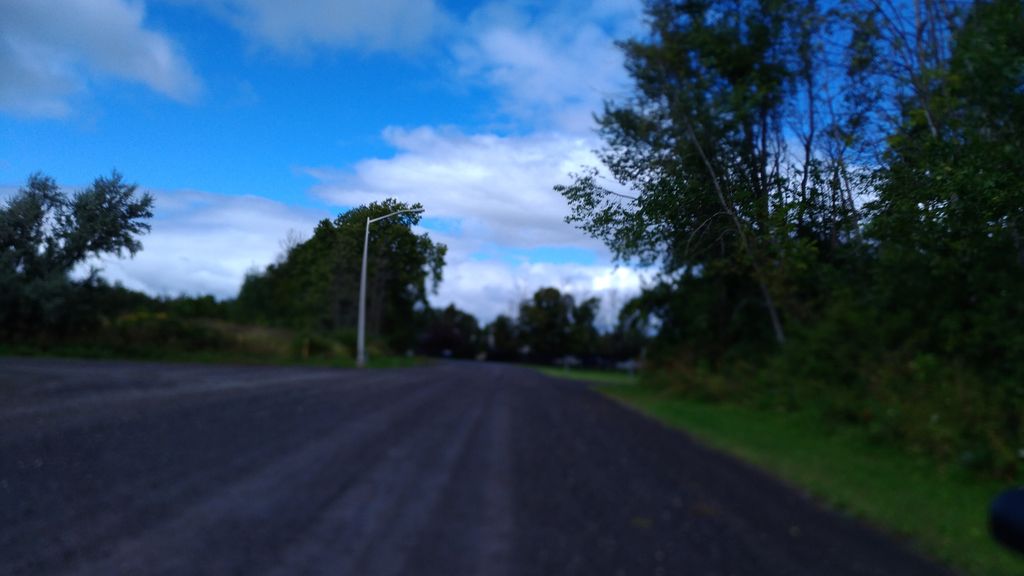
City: ottawa-gatineau